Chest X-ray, PA view. Patient: 25 years old, sex F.
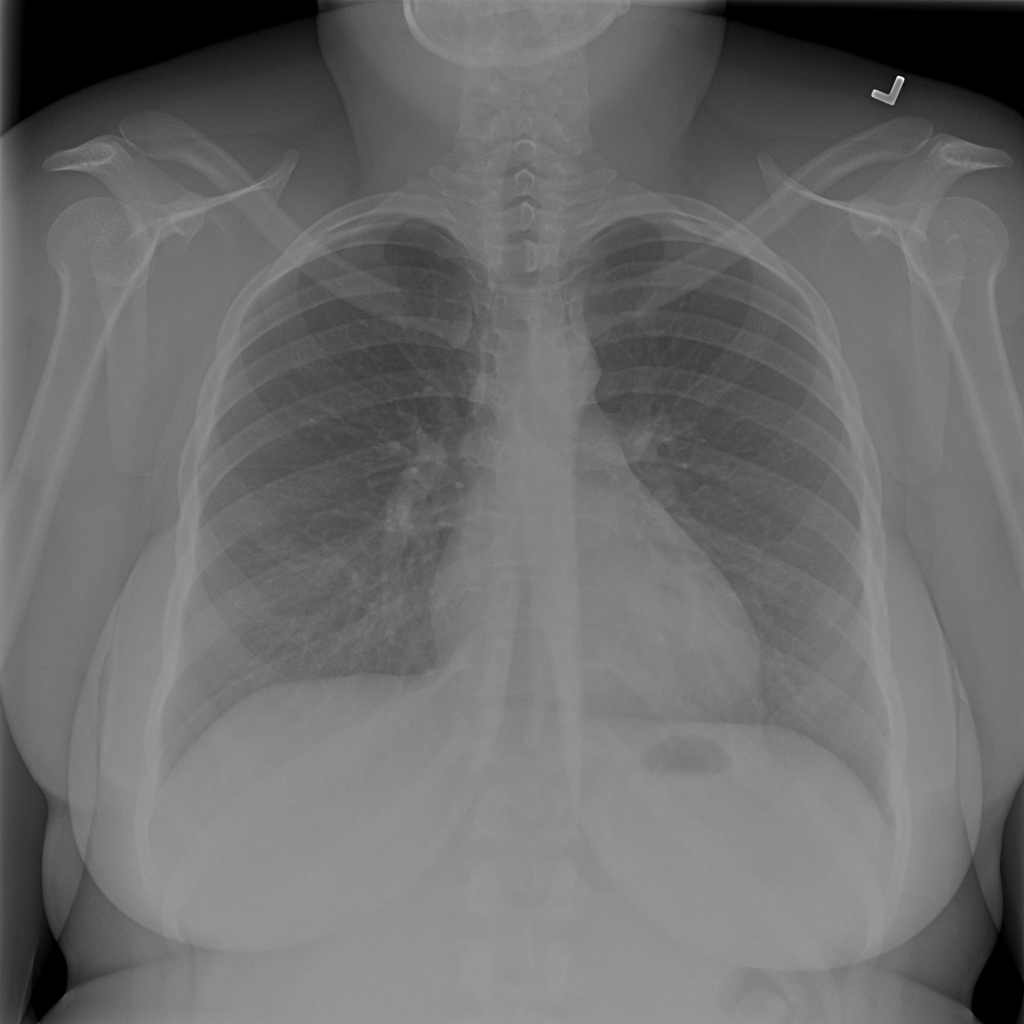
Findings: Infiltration